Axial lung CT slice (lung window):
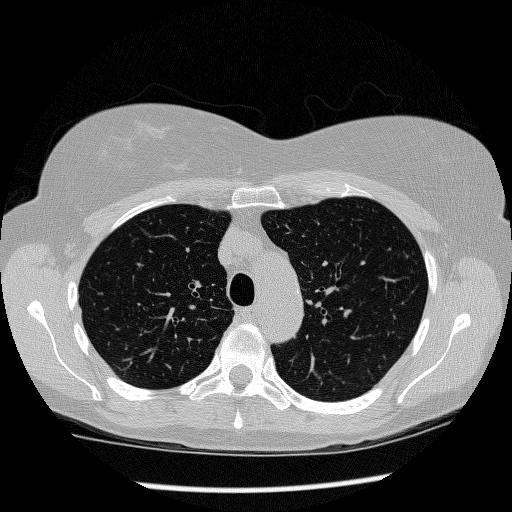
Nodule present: no